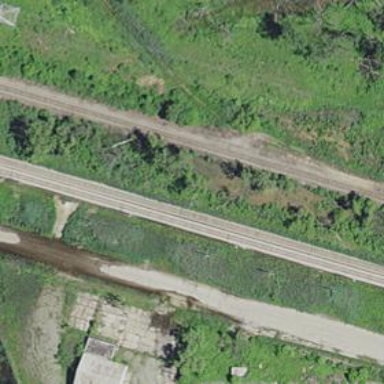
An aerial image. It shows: Railway junction.